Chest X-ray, PA view. Patient: 34 years old, sex M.
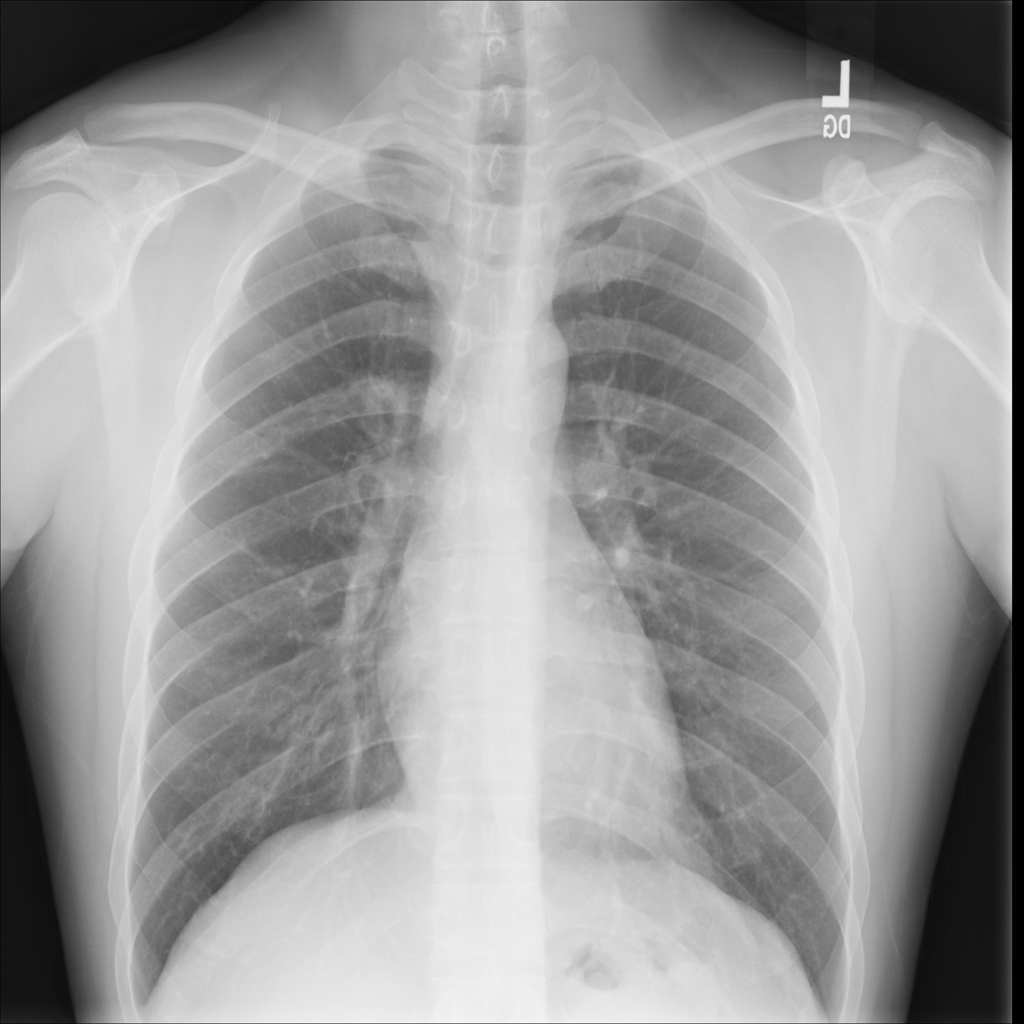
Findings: No Finding